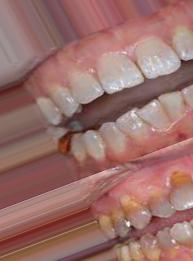
Condition: Tooth Discoloration